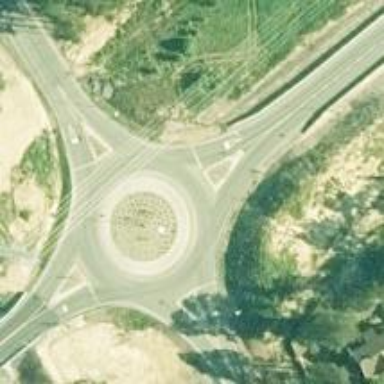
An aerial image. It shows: Secondary road made of asphalt leading to roundabout.